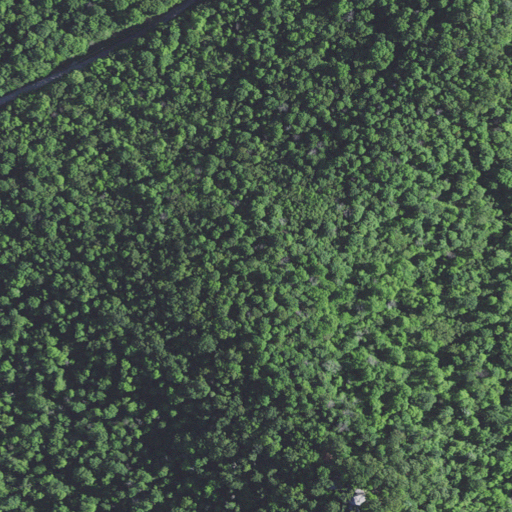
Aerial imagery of mountain in Kentucky named Rice Mountain containing deciduous forest and open development